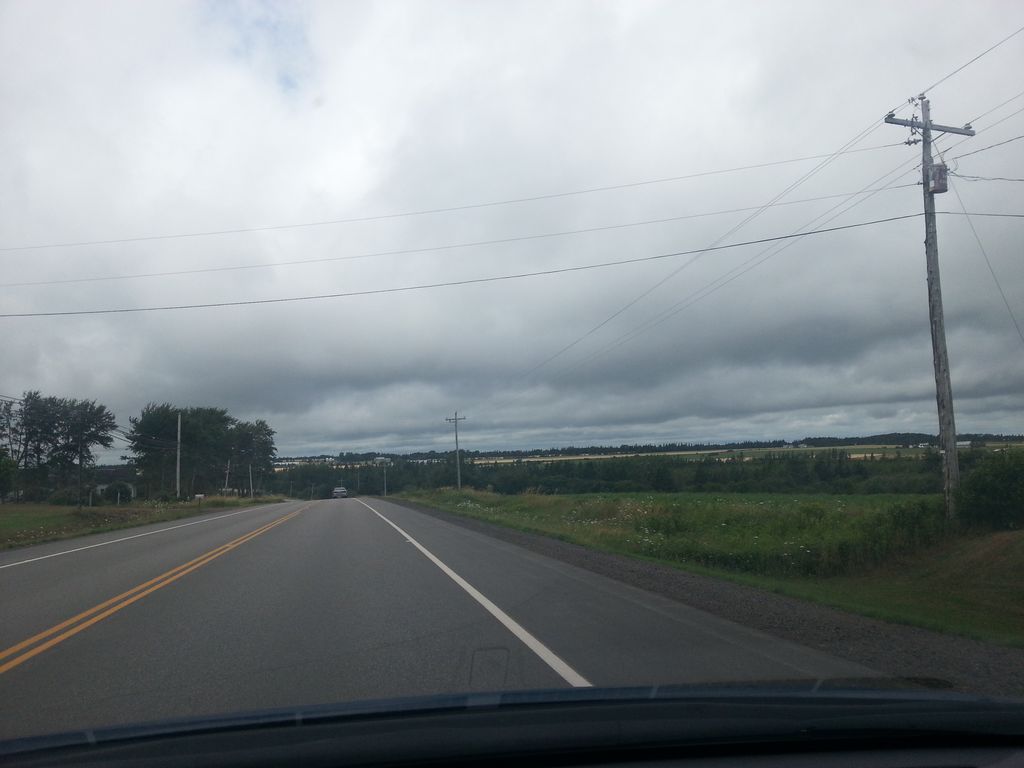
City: charlottetown